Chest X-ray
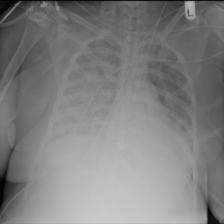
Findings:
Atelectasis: negative
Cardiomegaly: negative
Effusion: negative
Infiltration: positive
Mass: negative
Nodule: negative
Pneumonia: negative
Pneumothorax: negative
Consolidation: negative
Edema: negative
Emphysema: negative
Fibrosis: negative
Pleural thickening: negative
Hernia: negative